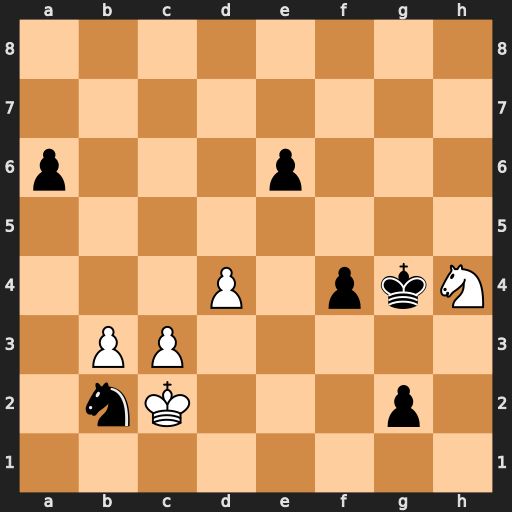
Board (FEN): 8/8/p3p3/8/3P1pkN/1PP5/1nK3p1/8
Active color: w
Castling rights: -
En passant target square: -
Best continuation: Nxg2 f3 Ne3+ Kf4 Nf1